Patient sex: M
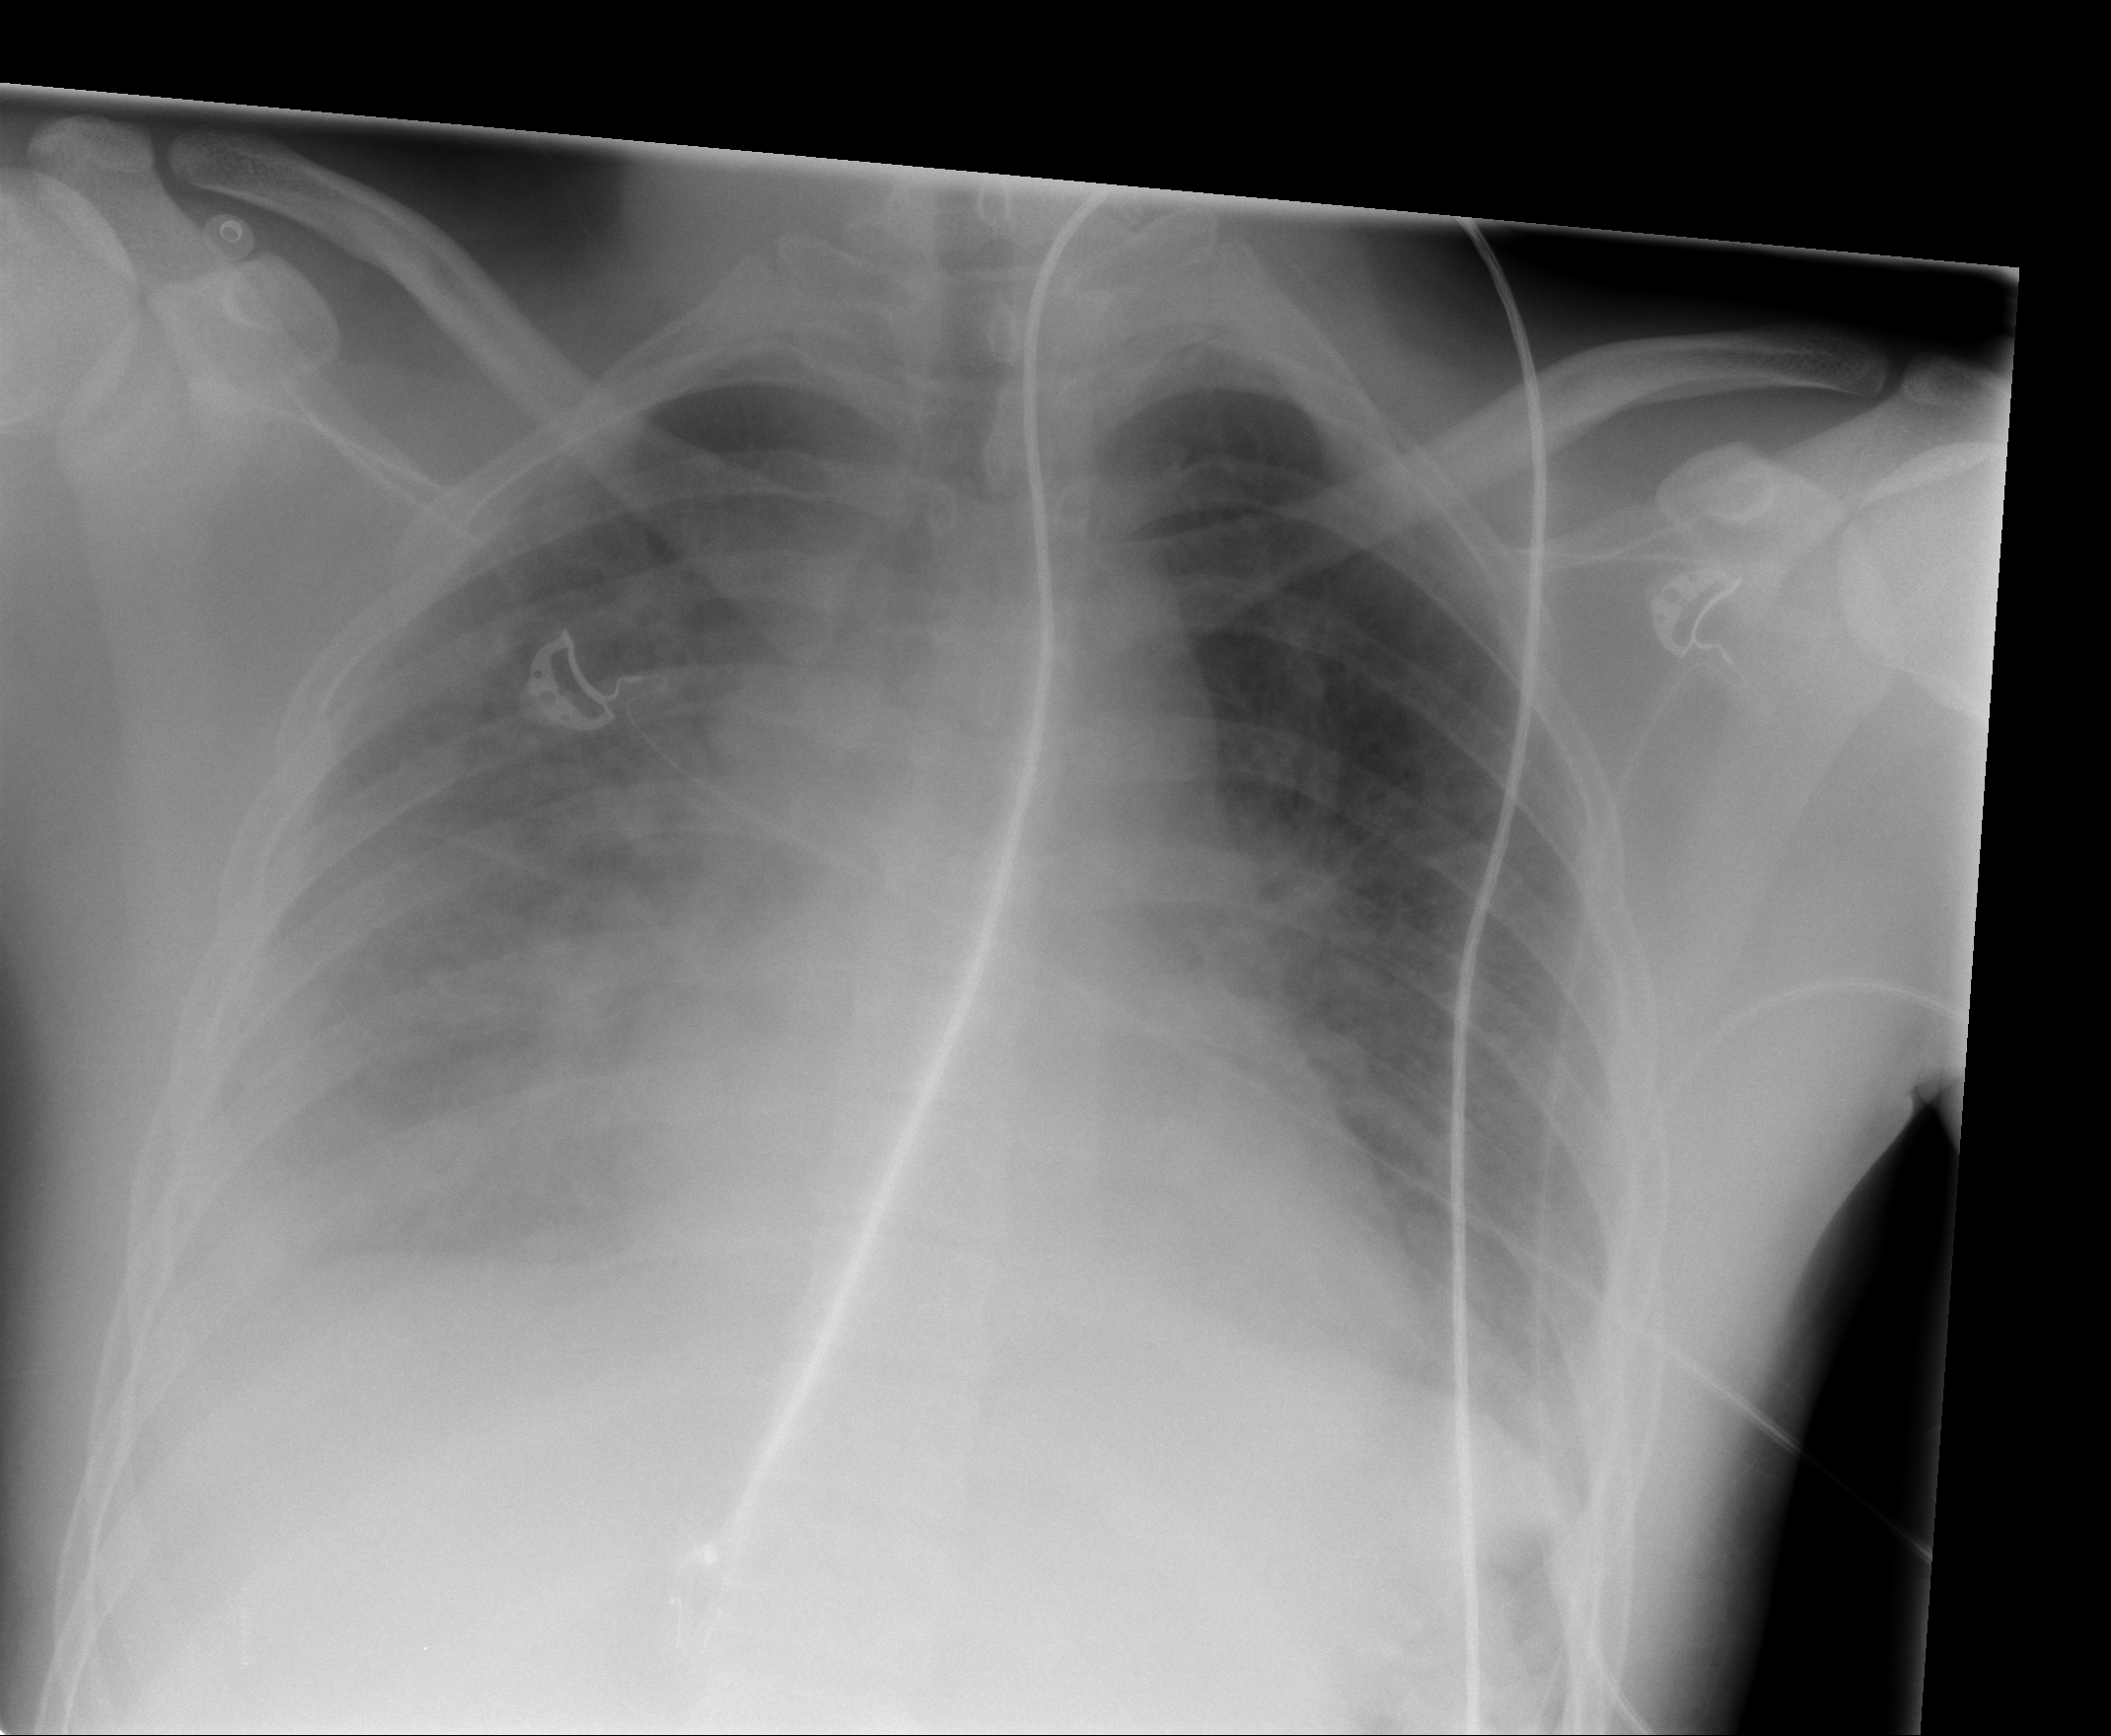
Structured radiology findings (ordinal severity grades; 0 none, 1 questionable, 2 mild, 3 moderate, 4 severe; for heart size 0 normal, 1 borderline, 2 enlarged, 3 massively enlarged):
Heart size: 1
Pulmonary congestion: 0
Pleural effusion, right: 2
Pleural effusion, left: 1
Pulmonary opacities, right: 2
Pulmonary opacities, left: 0
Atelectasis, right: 3
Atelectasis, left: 2